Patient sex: M
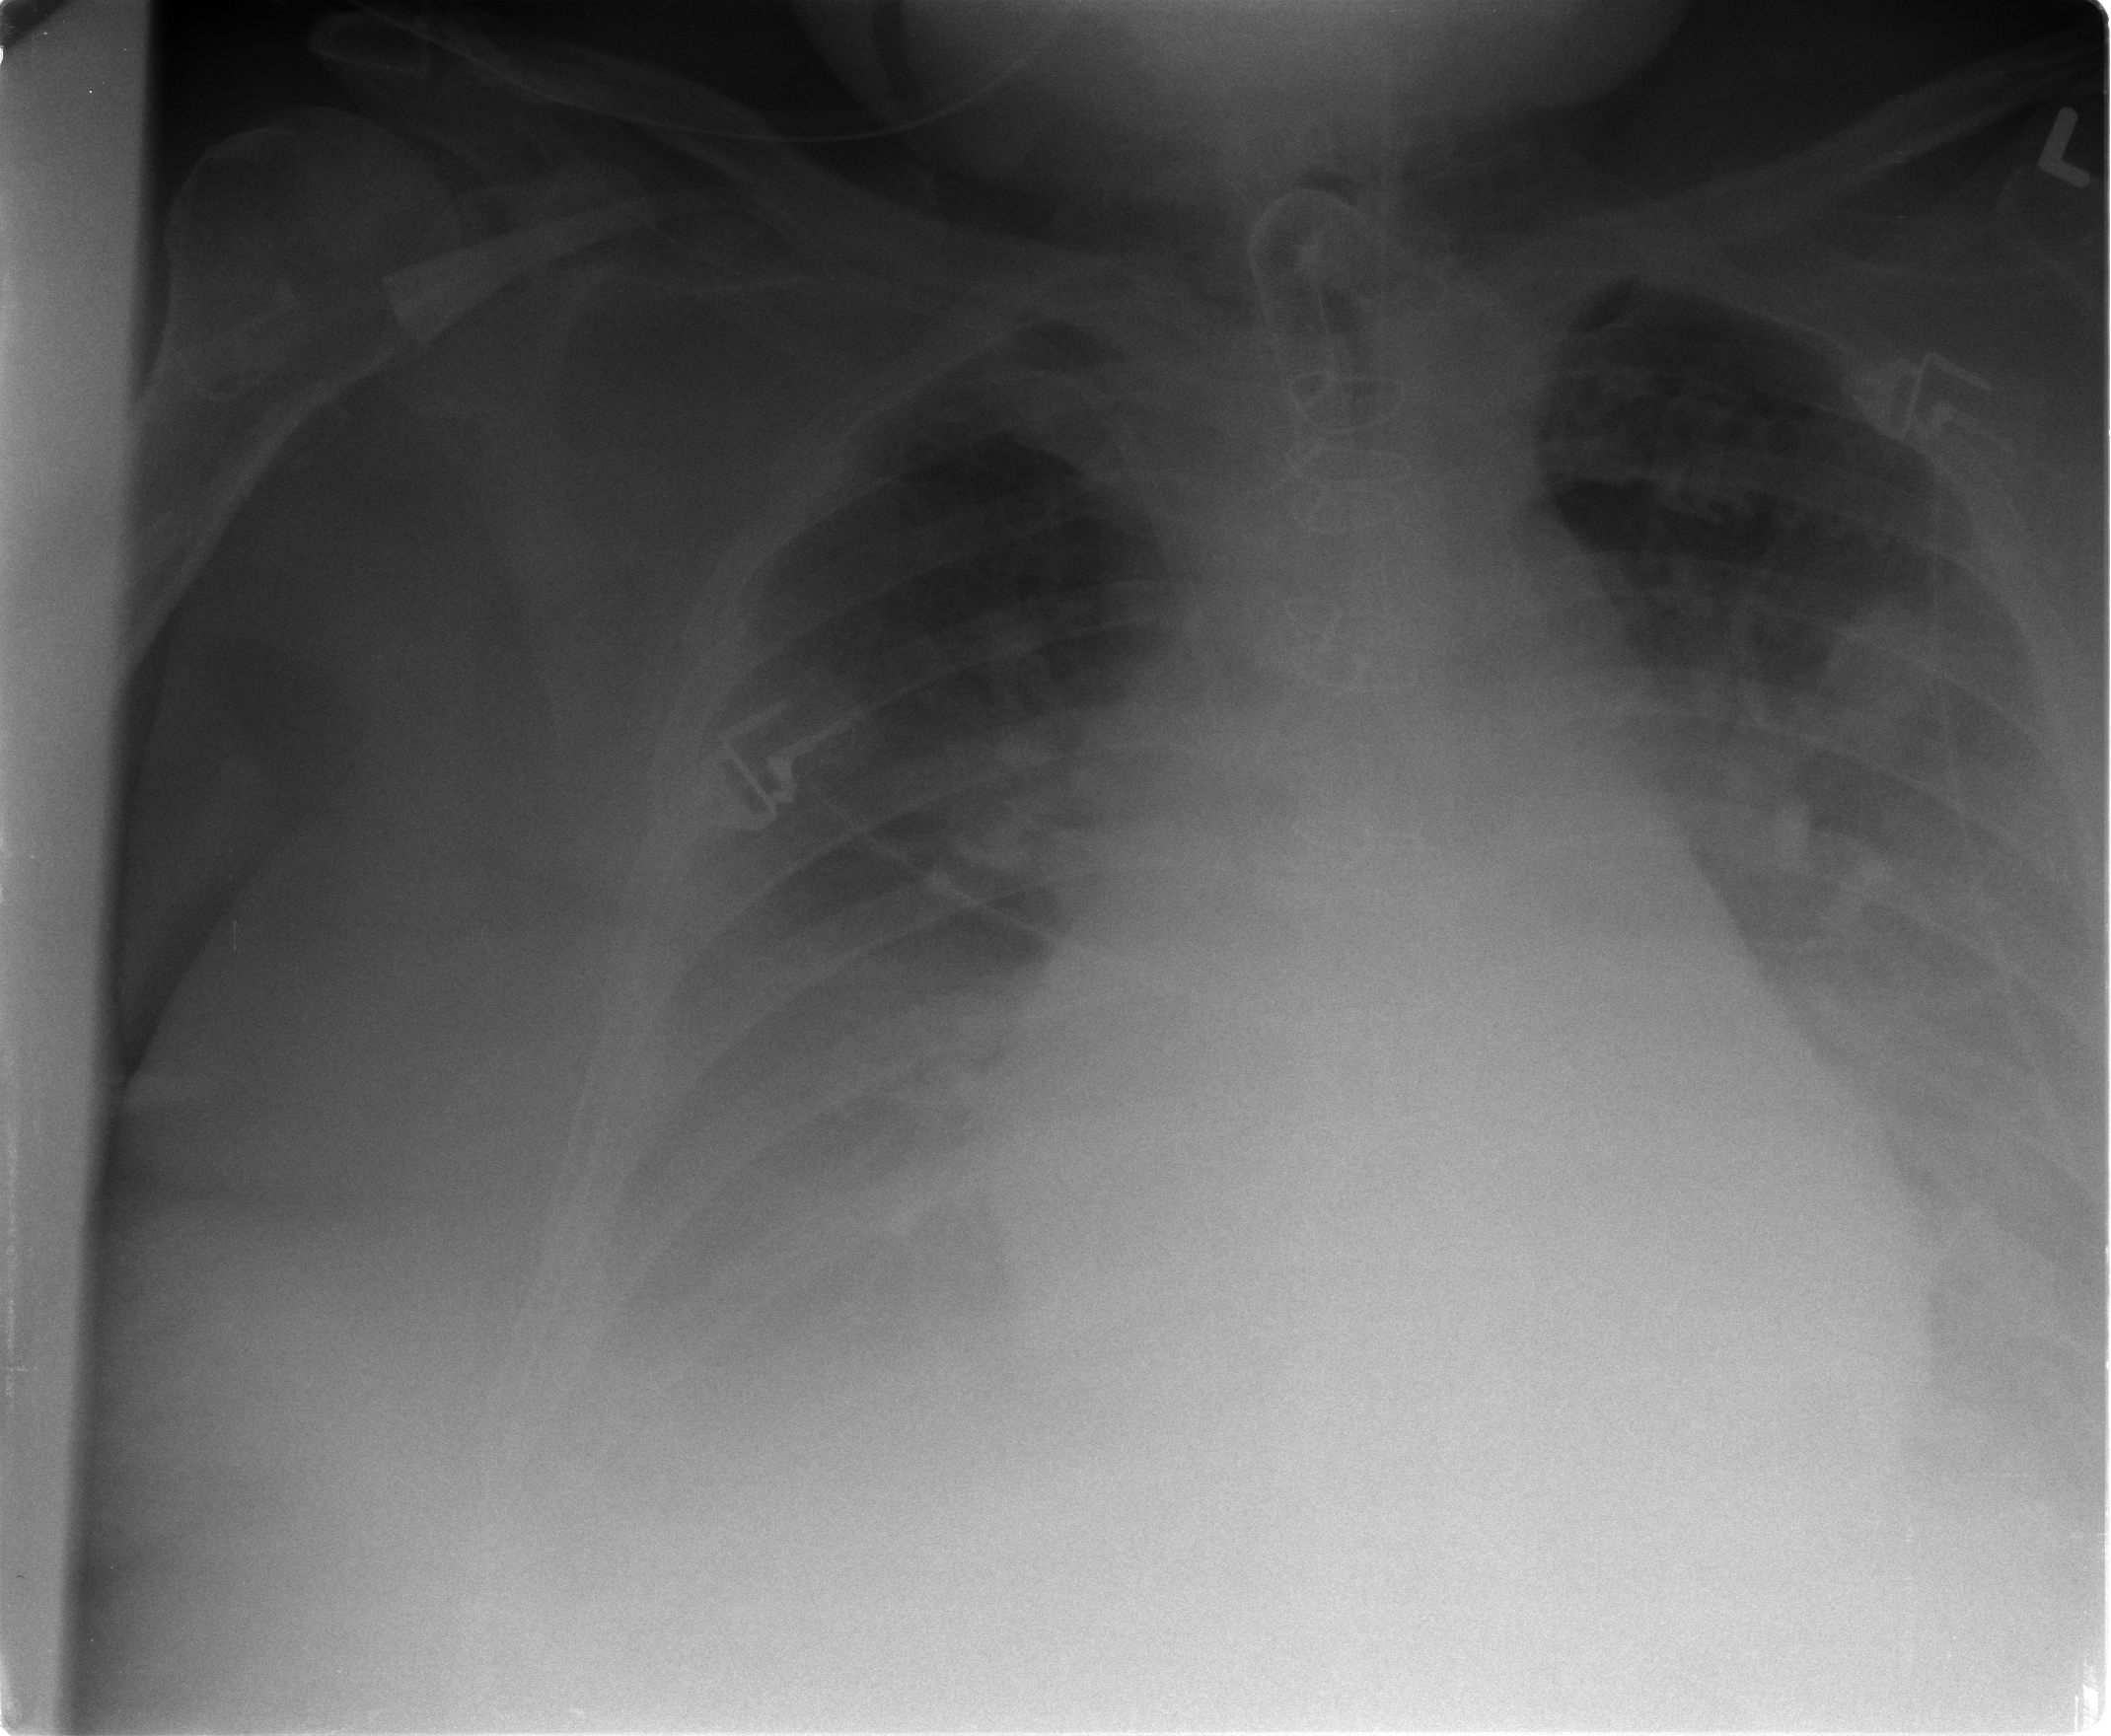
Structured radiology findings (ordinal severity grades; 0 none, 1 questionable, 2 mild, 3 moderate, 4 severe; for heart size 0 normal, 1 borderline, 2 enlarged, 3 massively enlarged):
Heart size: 2
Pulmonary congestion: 3
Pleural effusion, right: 3
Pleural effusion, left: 3
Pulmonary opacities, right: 1
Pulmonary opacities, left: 1
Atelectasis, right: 2
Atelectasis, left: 2